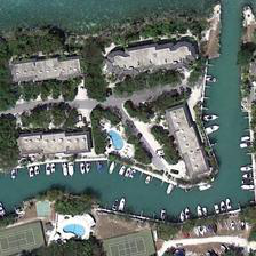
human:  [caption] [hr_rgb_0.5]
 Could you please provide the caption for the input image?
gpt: Blue green sea, white ship, two blue pools, green trees and gray road.

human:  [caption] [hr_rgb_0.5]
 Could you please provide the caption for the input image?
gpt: is blu e-green sea, white ships, two blue pools, green trees and gray street.

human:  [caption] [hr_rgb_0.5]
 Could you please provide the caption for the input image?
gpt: It is a blue-green sea, a white boat, two blue swimming pools, green trees and grey roads.

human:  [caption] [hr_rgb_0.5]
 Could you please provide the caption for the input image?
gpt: It's blue, green, white boats, two blue swimming pools, green trees and grey roads.

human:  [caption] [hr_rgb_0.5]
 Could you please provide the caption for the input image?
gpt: It is a blue-green sea, white ships, two blue pools, green trees and gray road.